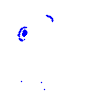
Particle: electron